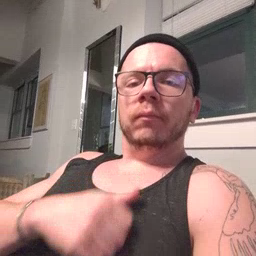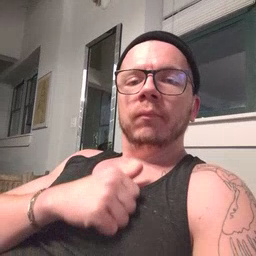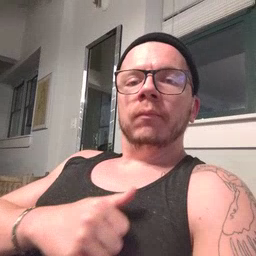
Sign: bath